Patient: sex M, age 60
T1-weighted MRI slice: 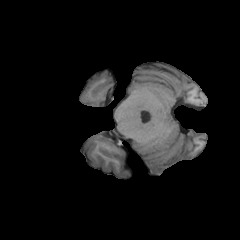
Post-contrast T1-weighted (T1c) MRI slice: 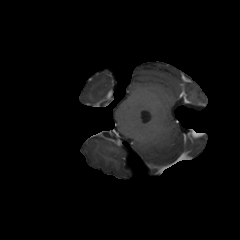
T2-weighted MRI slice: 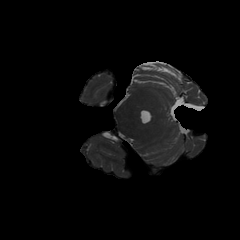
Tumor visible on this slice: no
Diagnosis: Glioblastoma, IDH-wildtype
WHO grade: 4